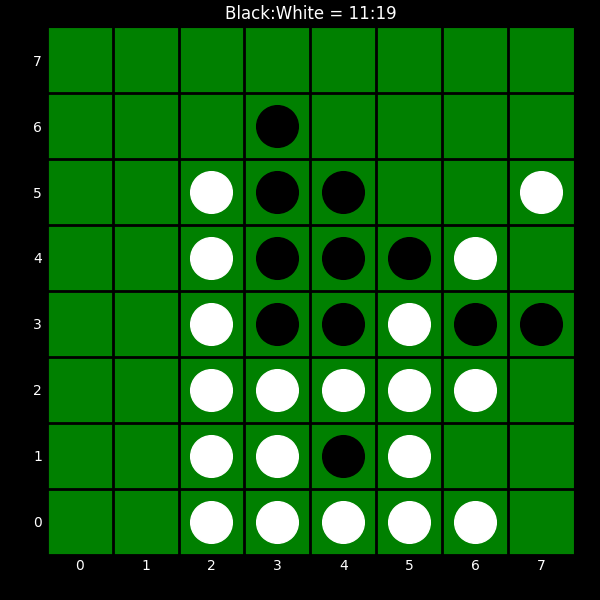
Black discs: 11
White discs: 19